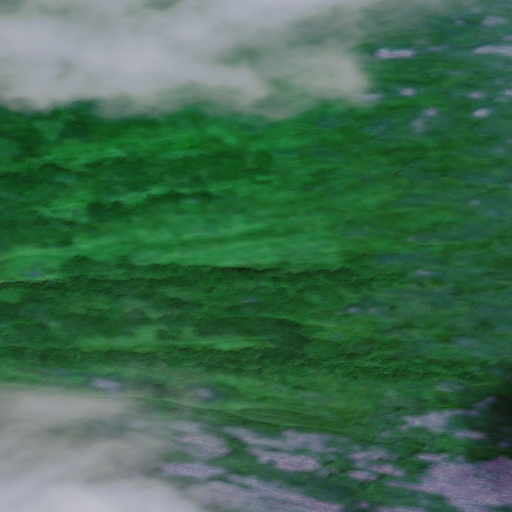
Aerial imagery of island in Alaska named High Island containing only unknown